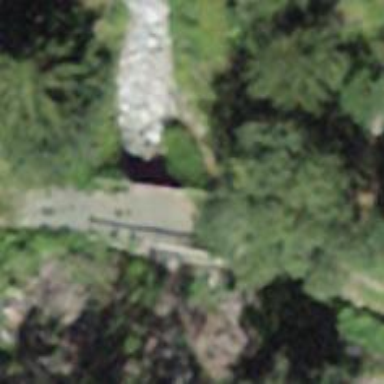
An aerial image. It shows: Path leading to bridge.